Question: I need to create a slider for multiple text items on the screen.
To briefly describe functionality: the user clieks the left and right arrows and the names slide along. When the name is in the center position the relevant content panel is displayed. Clicking a name also brings it to the center and shows the content panel (though this last bit is optional).
I've just built one using jCarousel but it's a bit hacky so I was wondering whether there are any other carousel plugins which could handle it better (the most important things are the ability to add a class to the middle item to make it larger, the ability to trigger an event so that a panel is loaded when an item comes to the center position and the ability to display multiple items on the screen at the same time).
I also need to make it responsive but I can work on this later... if no suitable plugins immediately spring to mind I'll add a link to the version which I've built and see if there is any way that we can repair it.
Thanks :)

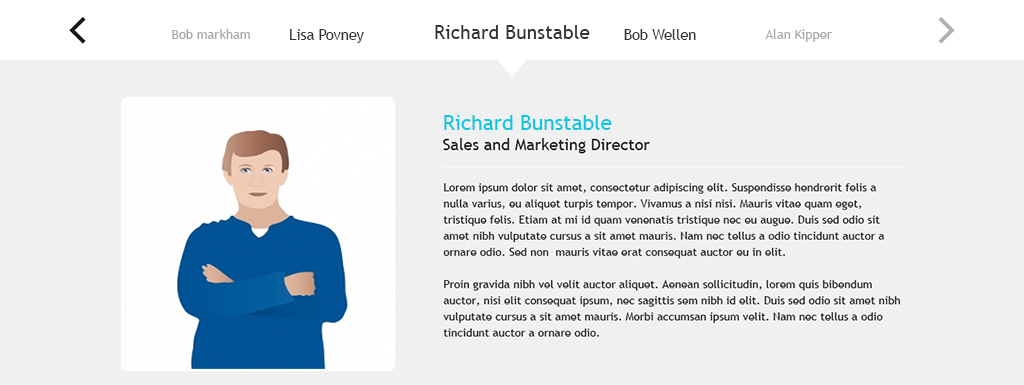
Answer: For the record, I was able to create this using Caroufredslider.
I won't post the code here as it's quite application-specific but I'm happy to share if anyone would find it useful.